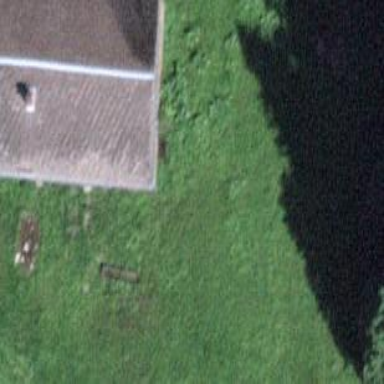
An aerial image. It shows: Gabled roof on farm auxiliary building.